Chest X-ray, AP view. Patient: 60 years old, sex F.
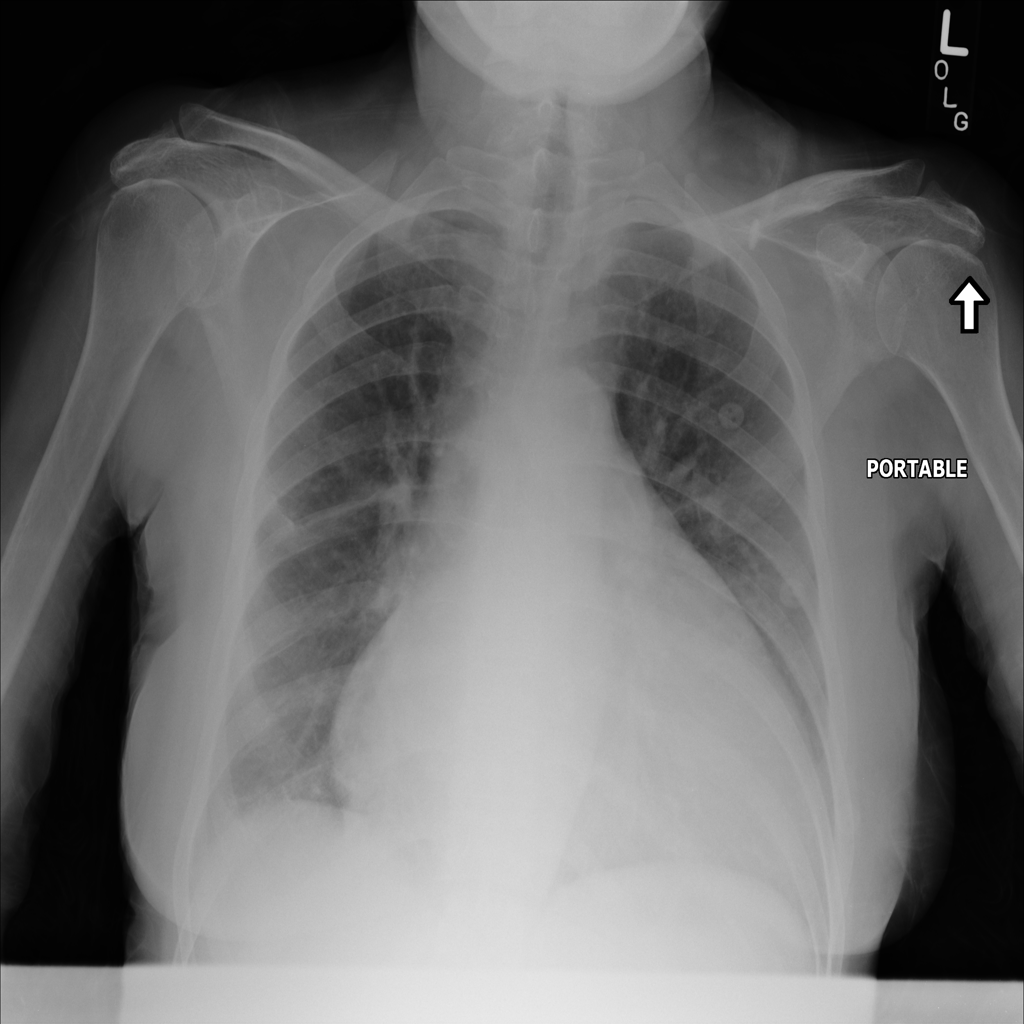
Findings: Cardiomegaly